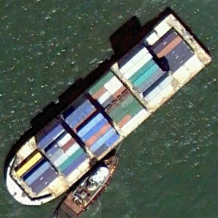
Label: civil